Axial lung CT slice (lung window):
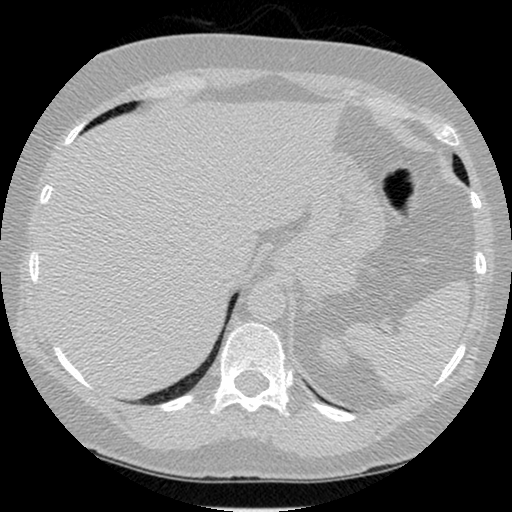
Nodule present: no